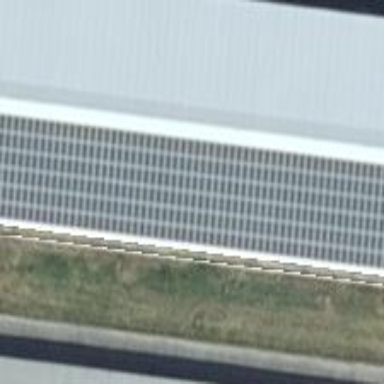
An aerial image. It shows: Building featuring small installation solar photovoltaic panel for electricity generation.